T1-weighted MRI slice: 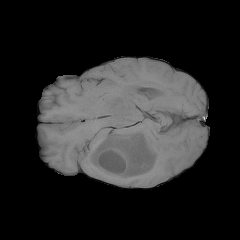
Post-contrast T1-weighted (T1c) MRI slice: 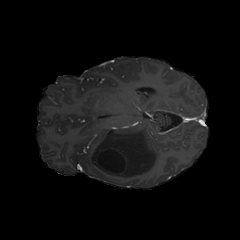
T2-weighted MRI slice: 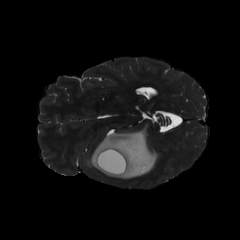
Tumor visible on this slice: yes